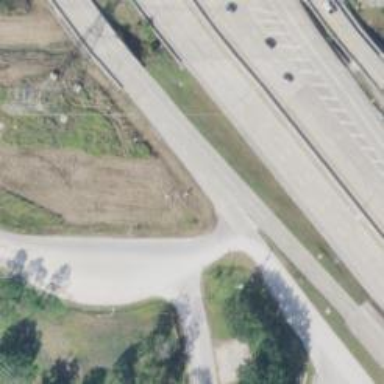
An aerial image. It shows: Secondary road with frontage road.